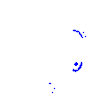
Particle: proton